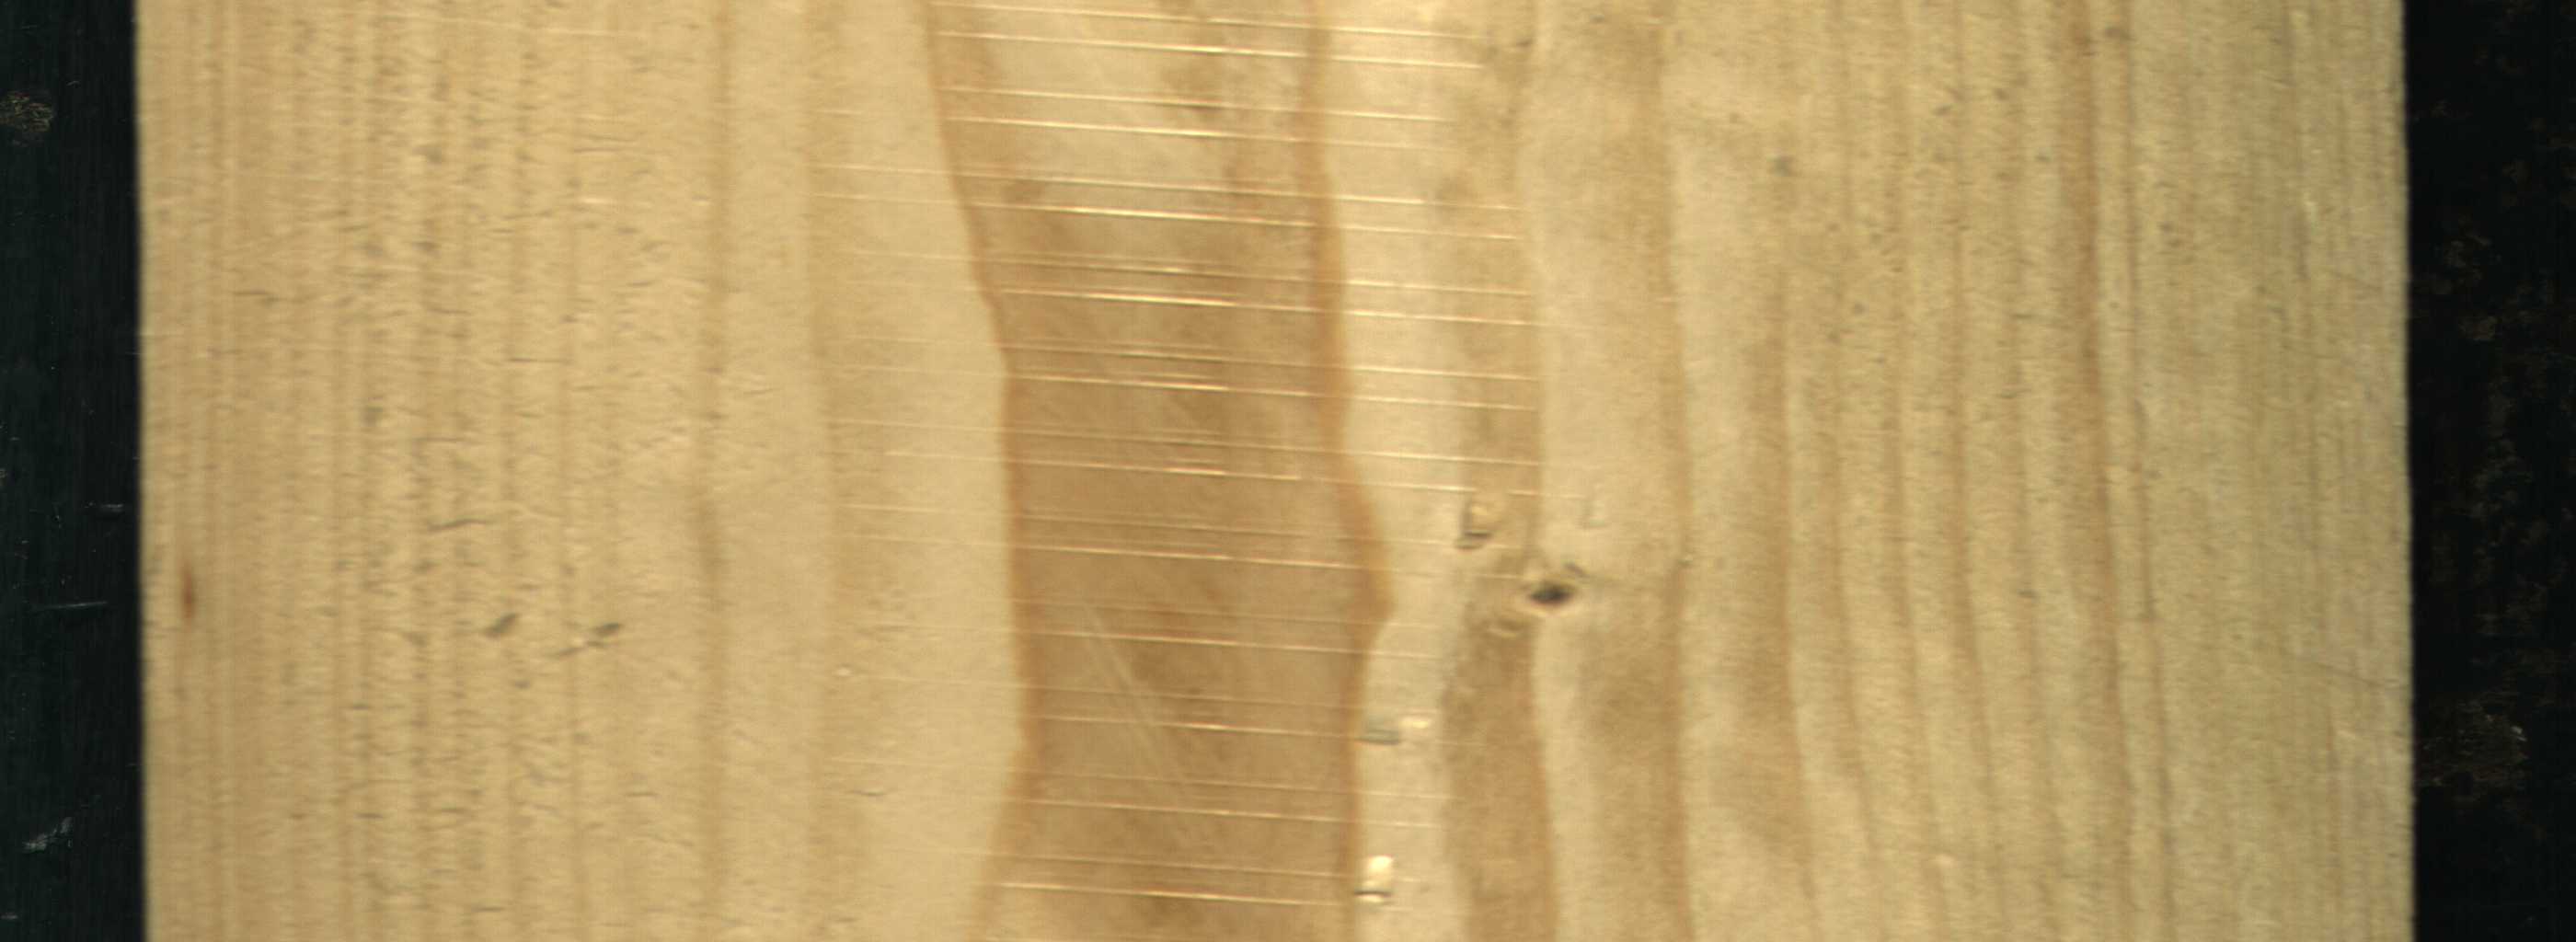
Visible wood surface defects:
Live_Knot